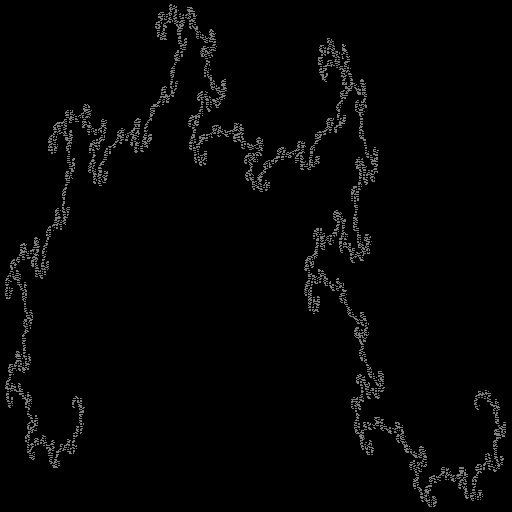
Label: gold_dragon